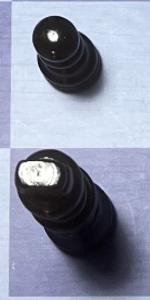
Label: King_Black